Question: I have a 'EditText' box which is used to input names. Once the names are inputed and the add button is clicked I need the name to be saved into a 'Array' that can be used in the next Activity and to also clear the 'EditText' box. I think I have this working but not to sure if it is correct you can see the code below.
My actuall question is a little different when the add button is clicked I also need it to show the name that was just added next to the add button with its own remove button and if more are added they need to appear below like a kind of list view. If the remove button is clicked it needs to then remove the name and remove button from screen and the name out of the array.

I am thinking something like adding a 'TextView' and 'Button' within the 'onClick' method. And when the button 'Remove' is clicked I would need to remove the 'TextView' string from the playerList. I think I would also have to remove the 'View' so it can no longer be seen.
Can any help me out on the code side of this can't seem to figure it out.
'''
public class AddRemove extends Activity {
ArrayList<String> playerList = new ArrayList<String>();
String playerlist[];
ListView listview;
@Override
protected void onCreate(Bundle savedInstanceState) {
// TODO Auto-generated method stub
super.onCreate(savedInstanceState);
setContentView(R.layout.addremove);
ListView listView = (ListView)findViewById(R.id.namelistview);
listview.setAdapter(new myAdapter(getApplicationContext(), R.layout.listview_content, list));
Button confirm = (Button) findViewById(R.id.add);
confirm.setOnClickListener(new OnClickListener() {
public void onClick(View v) {
EditText playername = (EditText) findViewById(R.id.userinput);
String name = playername.getText().toString();
playerList.add(name);
playername.setText("");
}});
Button play = (Button) findViewById(R.id.playnow);
play.setOnClickListener(new OnClickListener() {
public void onClick(View v) {
Intent i = new Intent( demo.AddRemove.this, demo.PasswActivity.class);
Bundle extras = new Bundle();
extras.putSerializable( "com.example.playerList", playerList );
i.putExtras( extras );
startActivity( i );
}});
}
class myAdapter extends ArrayAdapter{
List<String> users;
public myAdapter(Context context, int textViewResourceId, List<String> list) {
super(context, textViewResourceId);
// assign list
users = list;
// TODO Auto-generated constructor stub
}
public View getView(int position, View convertView, ViewGroup parent) {
// TODO Auto-generated method stub
return super.getView(position, convertView, parent);
}
}
}
'''
listview_content XML
'''
<TextView
android:id="@+id/playername"
android:layout_width="wrap_content"
android:layout_height="wrap_content"
android:text="TextView" />
<Button
android:id="@+id/remove"
android:layout_width="wrap_content"
android:layout_height="wrap_content"
android:text="Remove" />
'''
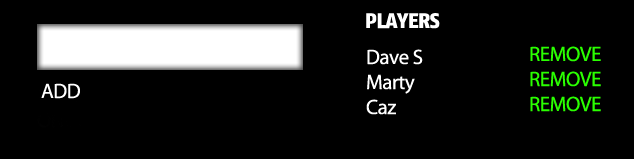
Answer: You should be using a ListView to display your list of people. Within this List, you would have a layout with 2 components in each row. These would include one TextView and one Button, the name of the person and the button to remove the component. When the button is clicked, remove the item from the Adapter and notify the ListView that it has changed.
When you are configuring your ListView your adapter will need to have a custom Adapter that will be used to configure each row of your ListView.
Sample Code:
<URL>